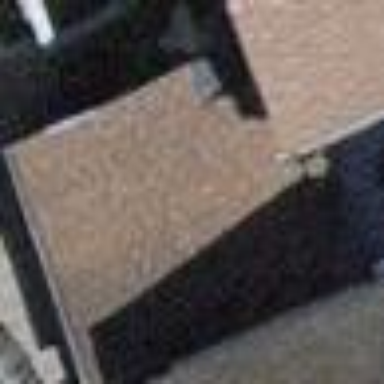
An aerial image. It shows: Part of building.